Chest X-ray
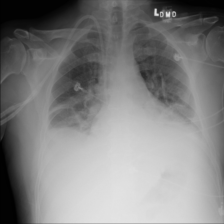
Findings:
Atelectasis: negative
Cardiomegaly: negative
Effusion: negative
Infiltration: negative
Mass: negative
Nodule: negative
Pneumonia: negative
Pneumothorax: negative
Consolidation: negative
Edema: positive
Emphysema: negative
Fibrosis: negative
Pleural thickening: negative
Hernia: negative